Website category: university
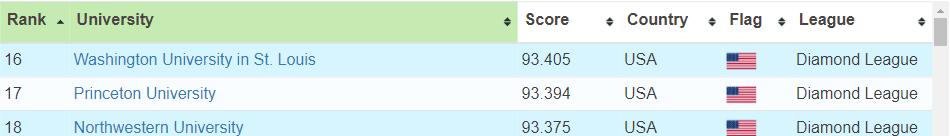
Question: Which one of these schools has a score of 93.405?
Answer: Washington University in St. Louis

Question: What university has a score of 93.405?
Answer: Washington University in St. Louis

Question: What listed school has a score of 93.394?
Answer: Princeton University

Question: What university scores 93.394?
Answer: Princeton University

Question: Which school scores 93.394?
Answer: Princeton University

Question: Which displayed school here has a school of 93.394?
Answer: Princeton University

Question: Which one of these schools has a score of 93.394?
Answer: Princeton University

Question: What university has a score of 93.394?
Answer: Princeton University